Question: I have a view similar to below screenshot. Which is buildup using .
Now, What I need to do is, If I click on link It needs to call Ajax and open further details between these two rows. I mean in between and .
Is it possible to put these kind of rows | columns in ?
Appreciate your help guys.

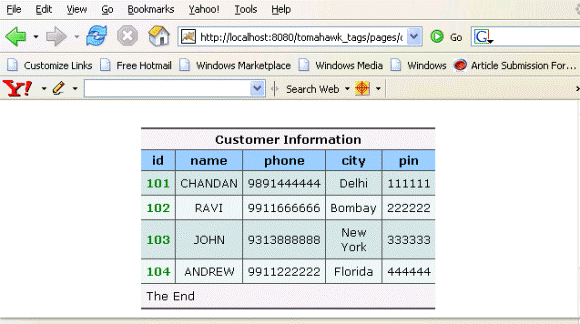
Answer: Take a look in 'DataGrid' from RichFaces, it seems can fit you well.
<URL>